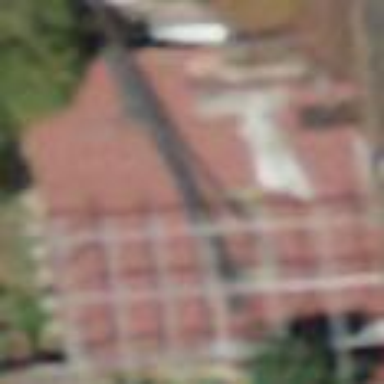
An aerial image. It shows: View of roof of building.